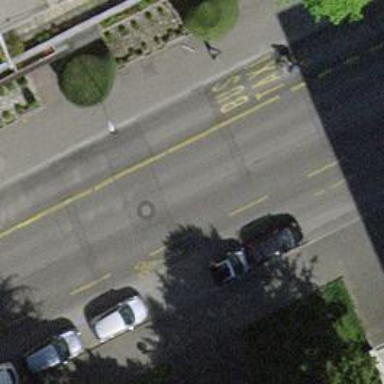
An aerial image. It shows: Secondary road with asphalt surface. It has cycle track on the right and bus lane on the left. The left side also features shared bus and cycle way.